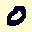
Label: 0